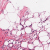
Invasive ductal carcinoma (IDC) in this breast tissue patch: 1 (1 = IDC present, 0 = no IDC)